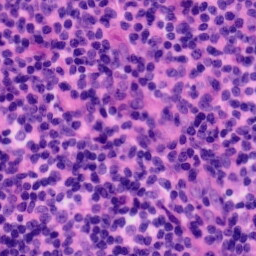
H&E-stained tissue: Tonsil